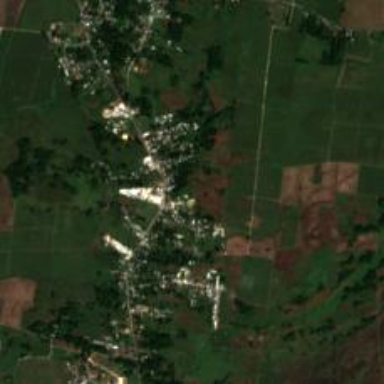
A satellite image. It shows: Village area.